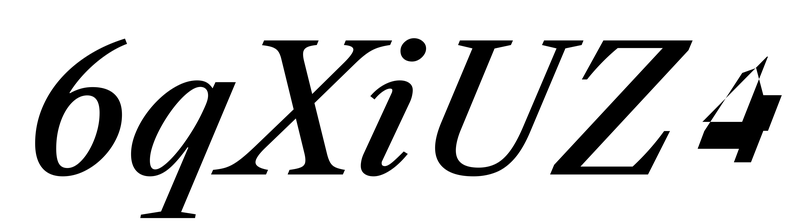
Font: LibreCaslonText-Italic_Medium_Italic